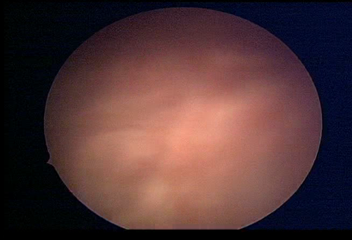
Modality: WLC
Class: Normal mucosa
Bladder cancer association: No